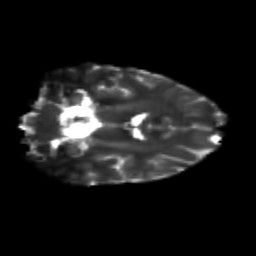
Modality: T2w
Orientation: coronal
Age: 21
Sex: female
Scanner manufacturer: siemens
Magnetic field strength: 3 T
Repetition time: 3.5 s
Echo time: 0.125 s